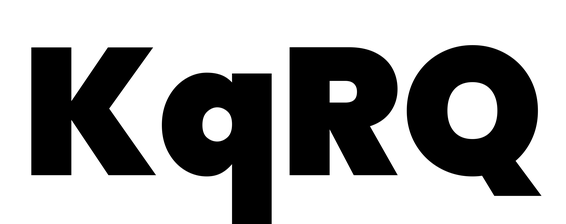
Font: Poppins-Black